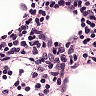
Metastatic tissue present: no